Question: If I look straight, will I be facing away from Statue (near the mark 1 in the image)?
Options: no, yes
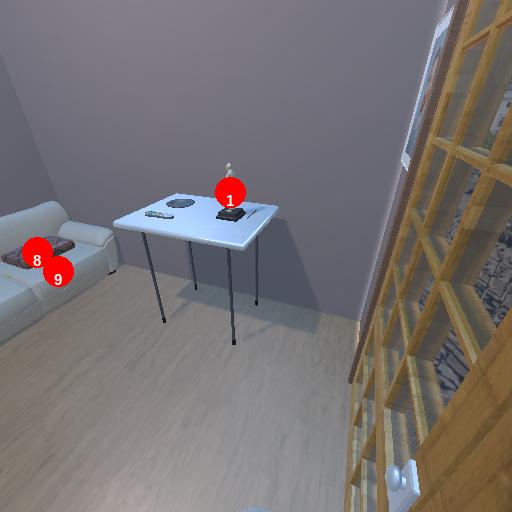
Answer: no